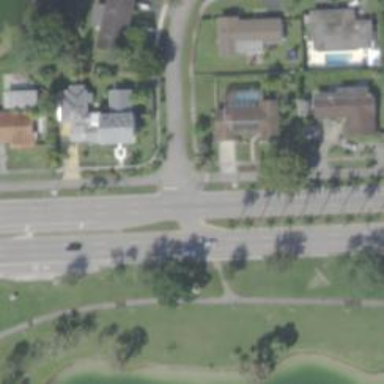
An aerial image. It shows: Unmarked crossing on asphalt footway.